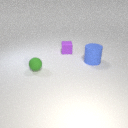
small purple rubber cube to the left of large blue rubber cylinder